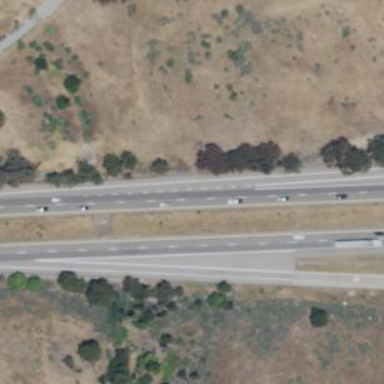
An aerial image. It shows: This image shows trunk highway that functions as expressway.